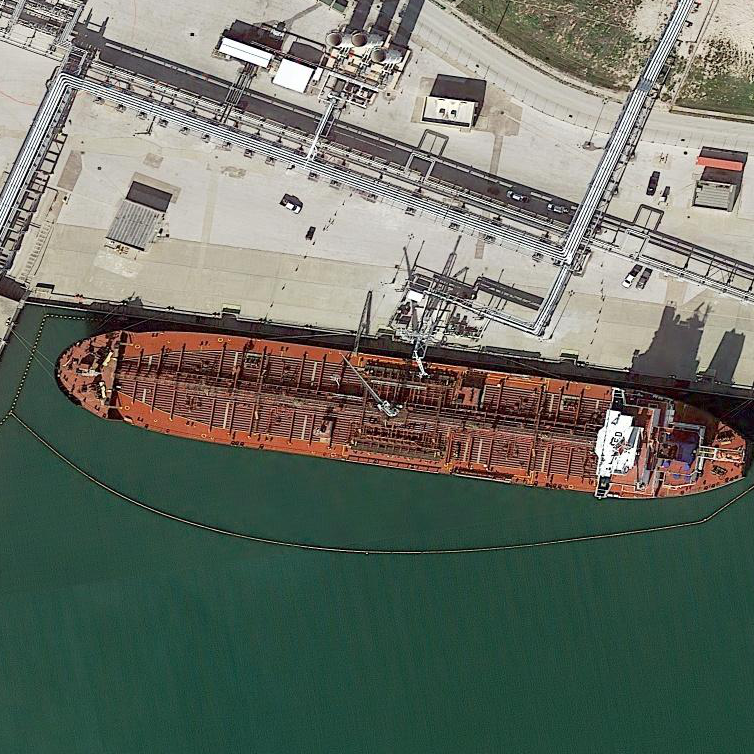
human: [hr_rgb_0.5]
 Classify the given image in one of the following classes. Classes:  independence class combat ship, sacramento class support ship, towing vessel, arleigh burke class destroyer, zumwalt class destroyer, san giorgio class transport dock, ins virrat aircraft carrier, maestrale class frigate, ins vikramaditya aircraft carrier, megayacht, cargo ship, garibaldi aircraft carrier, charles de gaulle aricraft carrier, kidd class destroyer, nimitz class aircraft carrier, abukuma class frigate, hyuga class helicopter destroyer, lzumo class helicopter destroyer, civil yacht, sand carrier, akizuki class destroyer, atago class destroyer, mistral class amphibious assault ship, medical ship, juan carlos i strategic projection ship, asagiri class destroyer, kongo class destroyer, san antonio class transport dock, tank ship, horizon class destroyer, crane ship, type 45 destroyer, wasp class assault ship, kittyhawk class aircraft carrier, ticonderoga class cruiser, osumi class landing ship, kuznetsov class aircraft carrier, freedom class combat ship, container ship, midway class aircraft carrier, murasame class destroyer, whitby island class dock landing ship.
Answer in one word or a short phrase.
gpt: Cargo ship